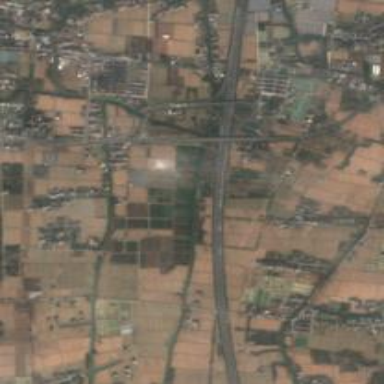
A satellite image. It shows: Motorway junction.